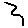
Label: zigzag